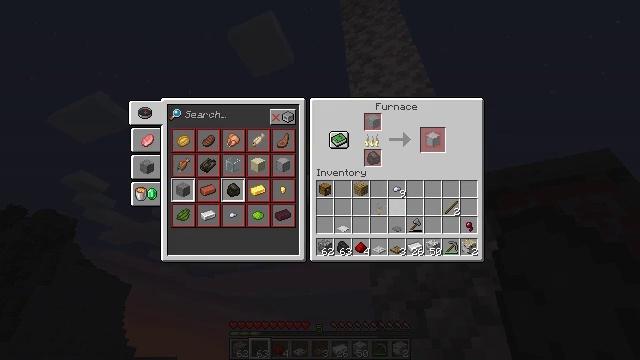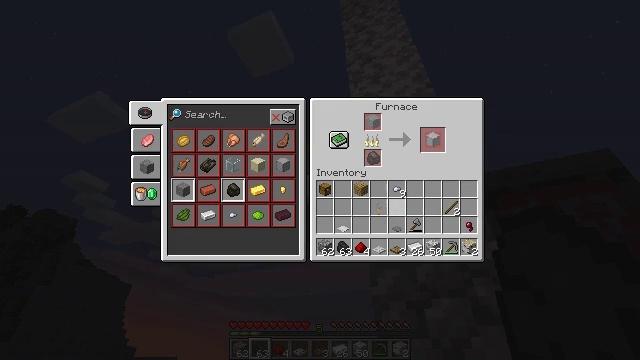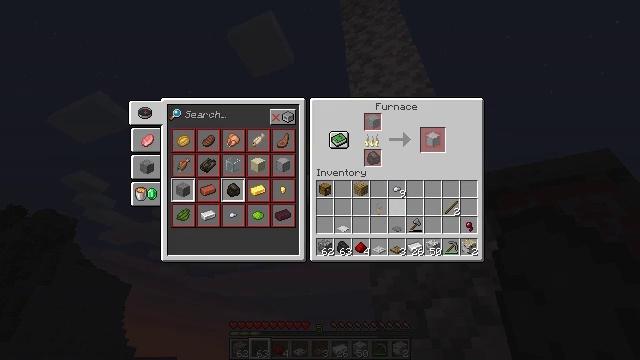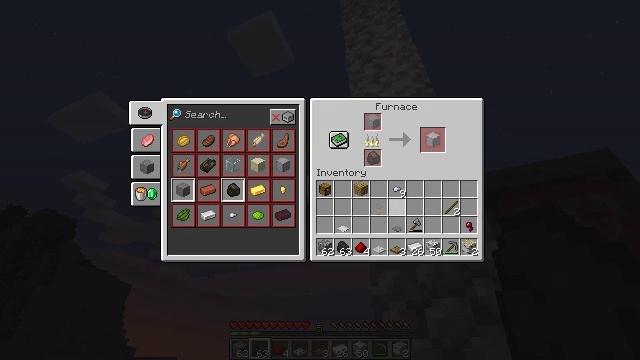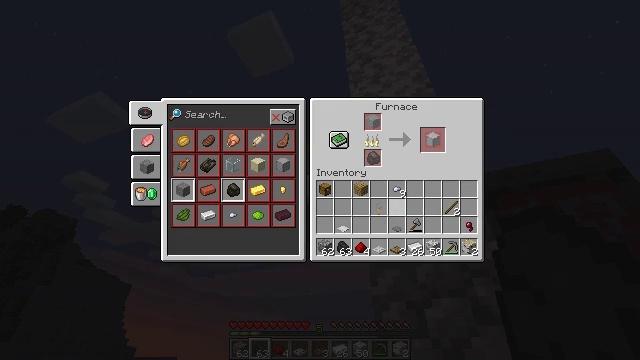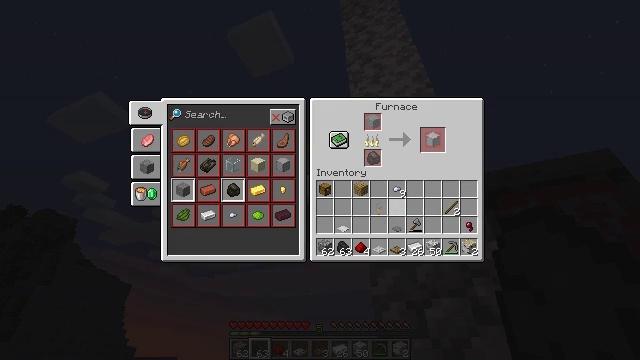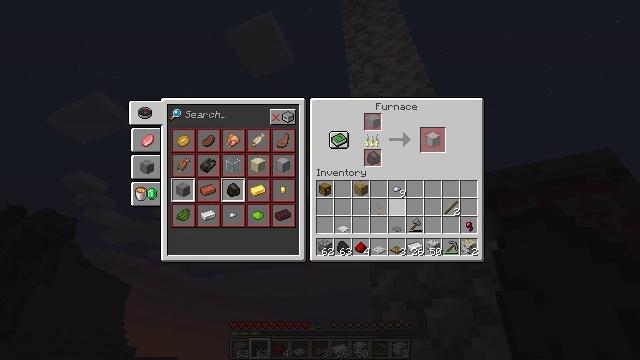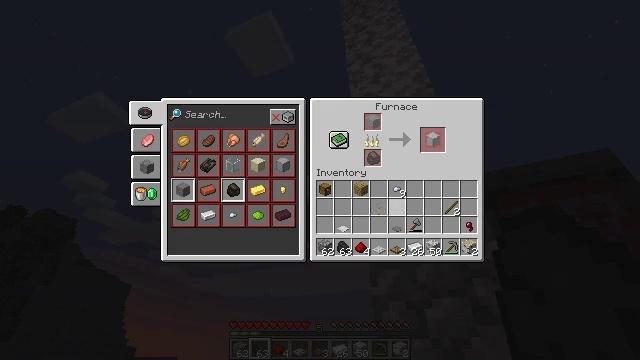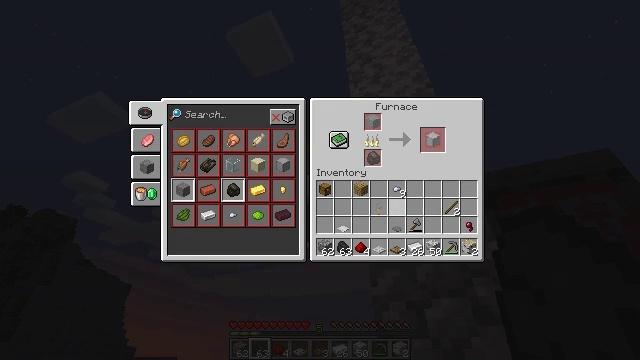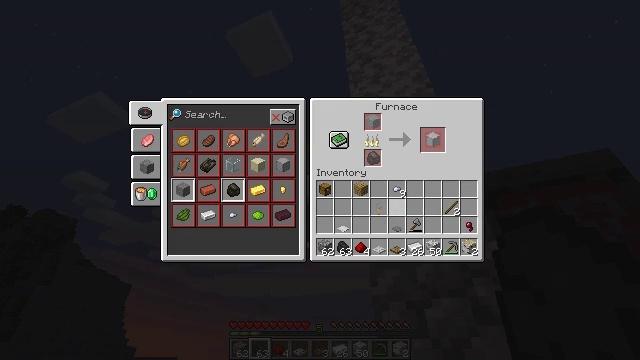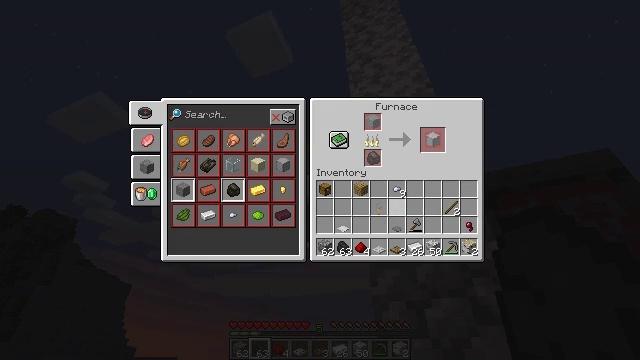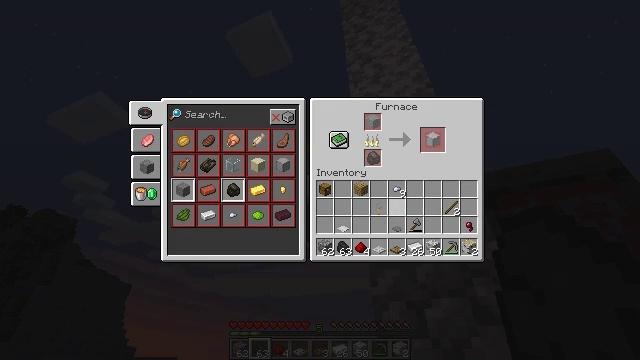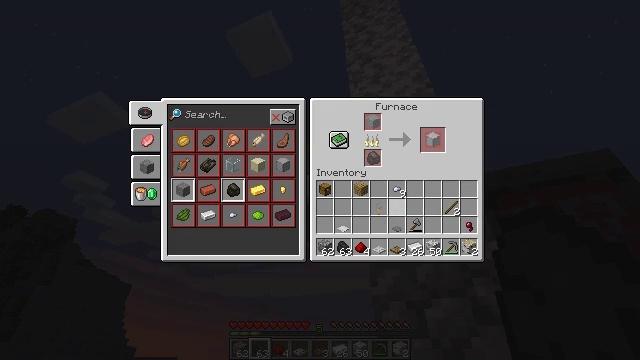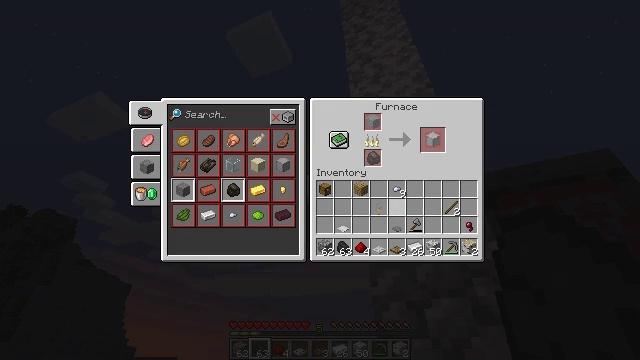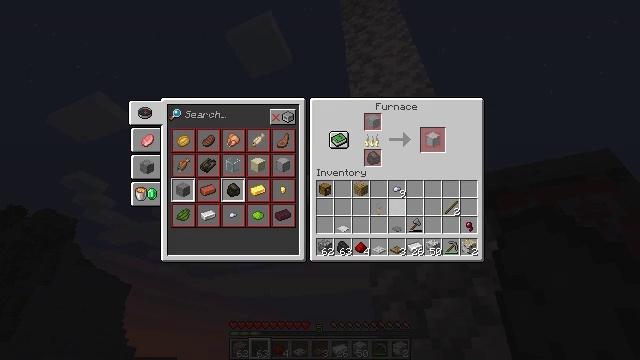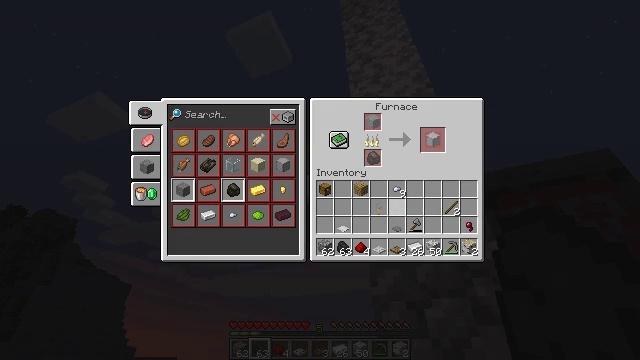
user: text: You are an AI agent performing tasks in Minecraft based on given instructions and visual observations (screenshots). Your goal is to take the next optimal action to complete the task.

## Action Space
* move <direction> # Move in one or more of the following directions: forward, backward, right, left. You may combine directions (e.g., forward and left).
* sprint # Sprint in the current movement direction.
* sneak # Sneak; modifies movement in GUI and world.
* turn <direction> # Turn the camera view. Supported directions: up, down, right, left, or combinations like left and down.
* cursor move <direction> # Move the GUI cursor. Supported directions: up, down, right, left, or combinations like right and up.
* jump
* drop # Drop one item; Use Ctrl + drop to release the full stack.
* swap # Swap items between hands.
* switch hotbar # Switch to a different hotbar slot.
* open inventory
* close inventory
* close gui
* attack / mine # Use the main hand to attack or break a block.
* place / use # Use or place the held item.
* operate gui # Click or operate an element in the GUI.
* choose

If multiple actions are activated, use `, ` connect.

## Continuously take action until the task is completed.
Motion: motion action
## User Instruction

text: To craft a detector rail, use iron ingots and redstone.
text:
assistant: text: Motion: no_op
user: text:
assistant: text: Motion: no_op
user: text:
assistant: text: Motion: no_op
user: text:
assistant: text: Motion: no_op
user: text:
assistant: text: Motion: no_op
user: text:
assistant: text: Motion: no_op
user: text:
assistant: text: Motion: no_op
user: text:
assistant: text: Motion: no_op
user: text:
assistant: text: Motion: no_op
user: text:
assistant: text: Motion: no_op
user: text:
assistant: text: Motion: no_op
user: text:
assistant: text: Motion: no_op
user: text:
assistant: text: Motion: no_op
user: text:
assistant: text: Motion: no_op
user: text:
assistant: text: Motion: no_op
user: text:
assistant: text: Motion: no_op
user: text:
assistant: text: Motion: no_op
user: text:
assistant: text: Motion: no_op
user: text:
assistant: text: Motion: no_op
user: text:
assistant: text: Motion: no_op
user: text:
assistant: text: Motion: no_op
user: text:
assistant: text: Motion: no_op
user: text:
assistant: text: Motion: no_op
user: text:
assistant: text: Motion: no_op
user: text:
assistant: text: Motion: no_op
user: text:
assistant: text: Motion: no_op
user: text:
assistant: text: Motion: no_op
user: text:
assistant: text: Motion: no_op
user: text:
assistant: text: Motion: no_op
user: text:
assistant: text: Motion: no_op